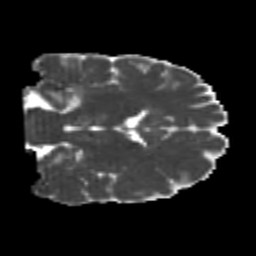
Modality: MD
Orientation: coronal
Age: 21
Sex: male
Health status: healthy
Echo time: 0.074 s